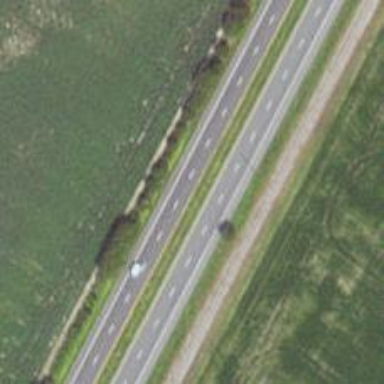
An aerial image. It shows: This image shows trunk highway that functions as expressway.